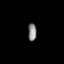
Tissue: lung
Cell type: Fibroblasts
Senescence score: 0.7208
Nuclear area (px): 144
Mean DAPI intensity: 136.424